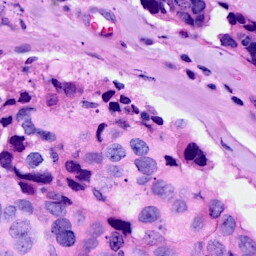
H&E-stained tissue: Breast